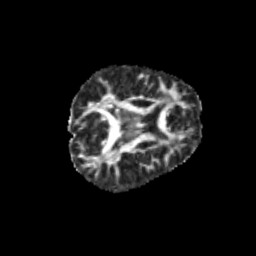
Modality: FA
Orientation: axial
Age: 9
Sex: male
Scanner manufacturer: siemens
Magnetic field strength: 3 T
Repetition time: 3.8 s
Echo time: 0.07 s